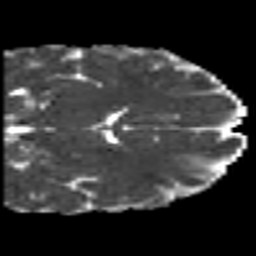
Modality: MD
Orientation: coronal
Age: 22
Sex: female
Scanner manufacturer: siemens
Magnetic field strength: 3 T
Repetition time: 7 s
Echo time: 0.0926 s